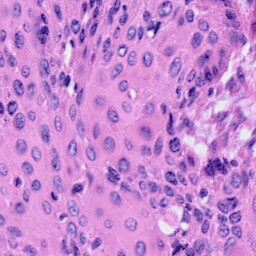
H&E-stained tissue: Cervix